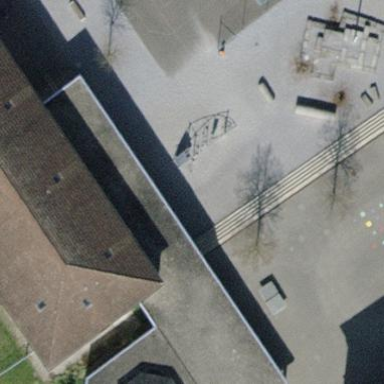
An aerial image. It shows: View of roof of building.